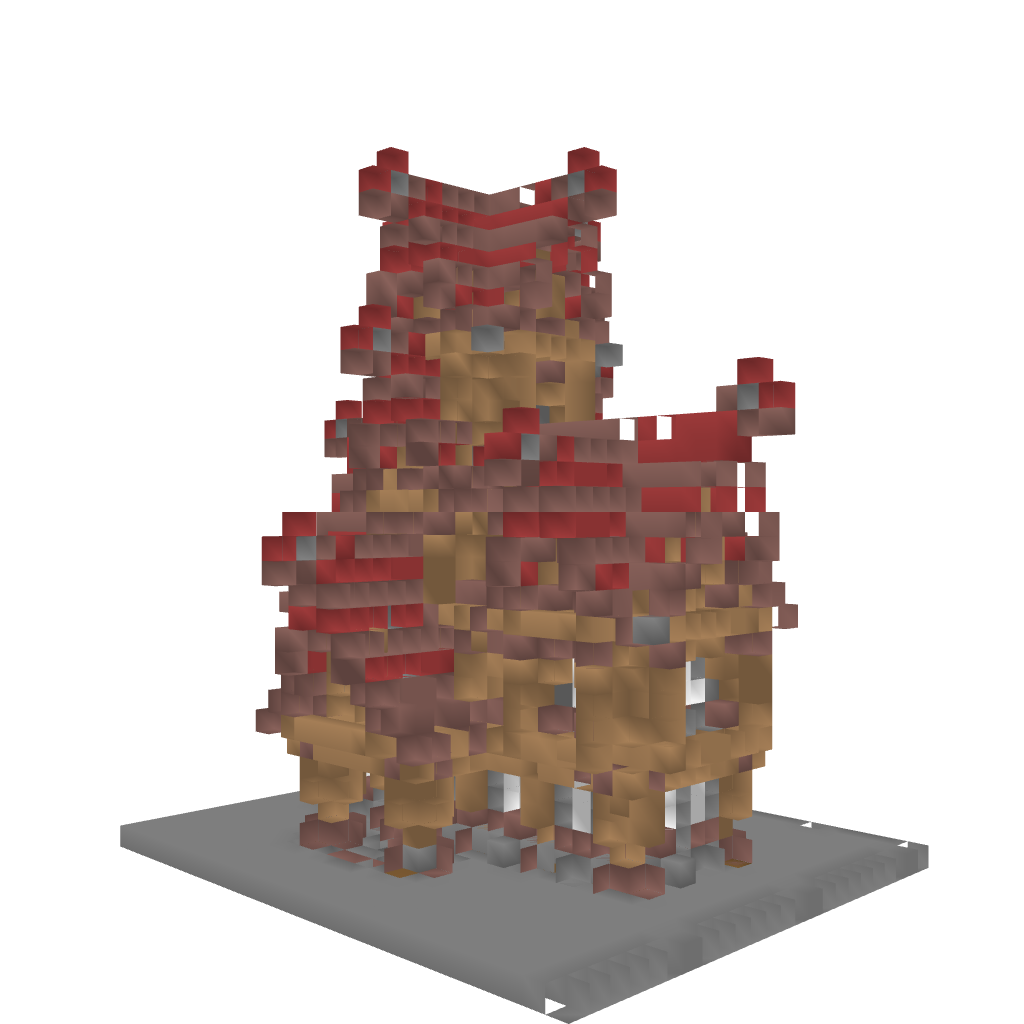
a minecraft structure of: middle class Nordic house high quality